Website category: auto
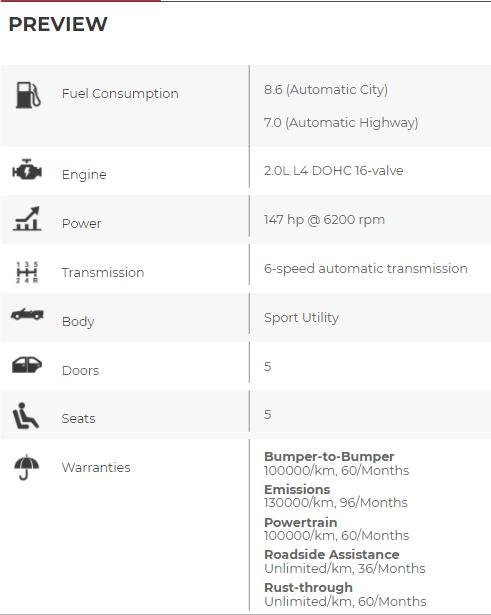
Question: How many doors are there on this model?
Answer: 5

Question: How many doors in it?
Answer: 5

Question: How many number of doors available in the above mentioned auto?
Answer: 5

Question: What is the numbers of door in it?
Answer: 5

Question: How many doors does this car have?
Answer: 5

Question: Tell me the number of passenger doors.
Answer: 5

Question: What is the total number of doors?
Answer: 5

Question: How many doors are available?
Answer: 5

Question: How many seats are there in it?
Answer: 5

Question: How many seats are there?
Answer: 5

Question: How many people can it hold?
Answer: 5

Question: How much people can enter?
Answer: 5

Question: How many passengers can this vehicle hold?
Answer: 5

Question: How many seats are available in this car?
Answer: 5

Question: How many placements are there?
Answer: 5

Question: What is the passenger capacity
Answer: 5

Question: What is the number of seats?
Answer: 5

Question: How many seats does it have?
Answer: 5

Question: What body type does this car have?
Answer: Sport Utility

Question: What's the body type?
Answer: Sport Utility

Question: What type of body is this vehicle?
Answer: Sport Utility

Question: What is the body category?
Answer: Sport Utility

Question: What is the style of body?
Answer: Sport Utility

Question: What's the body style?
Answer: Sport Utility

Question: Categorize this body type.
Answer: Sport Utility

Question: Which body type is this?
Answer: Sport Utility

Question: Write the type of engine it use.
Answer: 2.0L L4 DOHC 16-valve

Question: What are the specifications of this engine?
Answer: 2.0L L4 DOHC 16-valve

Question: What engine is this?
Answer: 2.0L L4 DOHC 16-valve

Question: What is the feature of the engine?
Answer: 2.0L L4 DOHC 16-valve

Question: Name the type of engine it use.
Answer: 2.0L L4 DOHC 16-valve

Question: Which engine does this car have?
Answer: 2.0L L4 DOHC 16-valve

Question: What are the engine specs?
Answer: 2.0L L4 DOHC 16-valve

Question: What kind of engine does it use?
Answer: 2.0L L4 DOHC 16-valve

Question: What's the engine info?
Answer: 2.0L L4 DOHC 16-valve

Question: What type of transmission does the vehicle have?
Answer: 6-speed automatic transmission

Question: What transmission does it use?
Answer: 6-speed automatic transmission

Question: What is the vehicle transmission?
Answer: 6-speed automatic transmission

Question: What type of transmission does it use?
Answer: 6-speed automatic transmission

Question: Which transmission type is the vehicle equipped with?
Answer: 6-speed automatic transmission

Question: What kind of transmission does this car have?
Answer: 6-speed automatic transmission

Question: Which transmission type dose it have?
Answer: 6-speed automatic transmission

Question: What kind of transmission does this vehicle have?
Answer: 6-speed automatic transmission

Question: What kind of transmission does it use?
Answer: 6-speed automatic transmission

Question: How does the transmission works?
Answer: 6-speed automatic transmission

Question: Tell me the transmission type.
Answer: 6-speed automatic transmission

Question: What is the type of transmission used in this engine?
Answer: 6-speed automatic transmission

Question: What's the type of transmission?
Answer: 6-speed automatic transmission

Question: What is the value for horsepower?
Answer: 147 hp @ 6200 rpm

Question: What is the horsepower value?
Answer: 147 hp @ 6200 rpm

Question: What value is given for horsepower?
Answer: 147 hp @ 6200 rpm

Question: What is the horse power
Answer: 147 hp @ 6200 rpm

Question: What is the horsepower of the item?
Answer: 147 hp @ 6200 rpm

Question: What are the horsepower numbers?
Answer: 147 hp @ 6200 rpm

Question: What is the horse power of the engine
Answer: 147 hp @ 6200 rpm

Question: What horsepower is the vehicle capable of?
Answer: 147 hp @ 6200 rpm

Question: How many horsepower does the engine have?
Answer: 147 hp @ 6200 rpm

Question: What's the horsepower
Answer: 147 hp @ 6200 rpm

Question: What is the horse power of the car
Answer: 147 hp @ 6200 rpm

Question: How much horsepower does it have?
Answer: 147 hp @ 6200 rpm

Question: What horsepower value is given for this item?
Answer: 147 hp @ 6200 rpm

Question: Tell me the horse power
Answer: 147 hp @ 6200 rpm

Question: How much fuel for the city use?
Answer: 8.6 (Automatic City)

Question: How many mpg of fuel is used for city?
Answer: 8.6 (Automatic City)